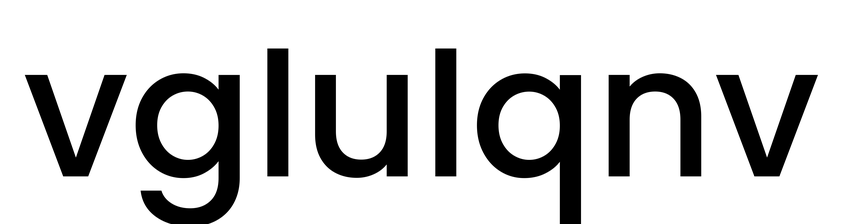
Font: Poppins-Medium